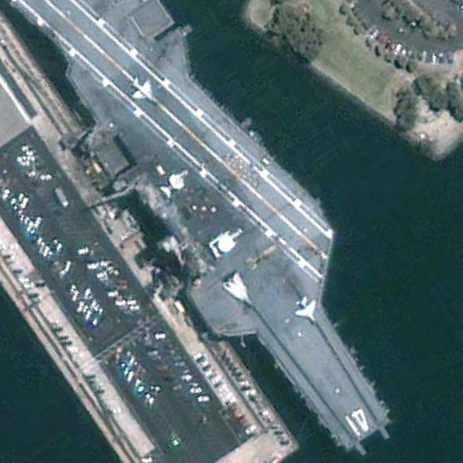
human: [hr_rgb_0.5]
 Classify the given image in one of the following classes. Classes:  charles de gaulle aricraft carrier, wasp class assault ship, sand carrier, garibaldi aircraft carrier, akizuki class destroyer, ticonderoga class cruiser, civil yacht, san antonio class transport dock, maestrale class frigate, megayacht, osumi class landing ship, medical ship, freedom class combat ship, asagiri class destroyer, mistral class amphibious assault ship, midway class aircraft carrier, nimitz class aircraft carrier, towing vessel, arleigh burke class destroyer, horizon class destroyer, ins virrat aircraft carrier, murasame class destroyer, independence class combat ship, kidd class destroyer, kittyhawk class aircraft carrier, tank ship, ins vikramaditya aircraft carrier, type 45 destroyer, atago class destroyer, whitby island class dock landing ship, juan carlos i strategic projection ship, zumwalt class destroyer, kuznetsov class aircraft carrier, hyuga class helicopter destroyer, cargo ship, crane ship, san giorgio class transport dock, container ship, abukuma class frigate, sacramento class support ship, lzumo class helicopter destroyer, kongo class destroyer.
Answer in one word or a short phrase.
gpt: Midway class aircraft carrier